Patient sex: M
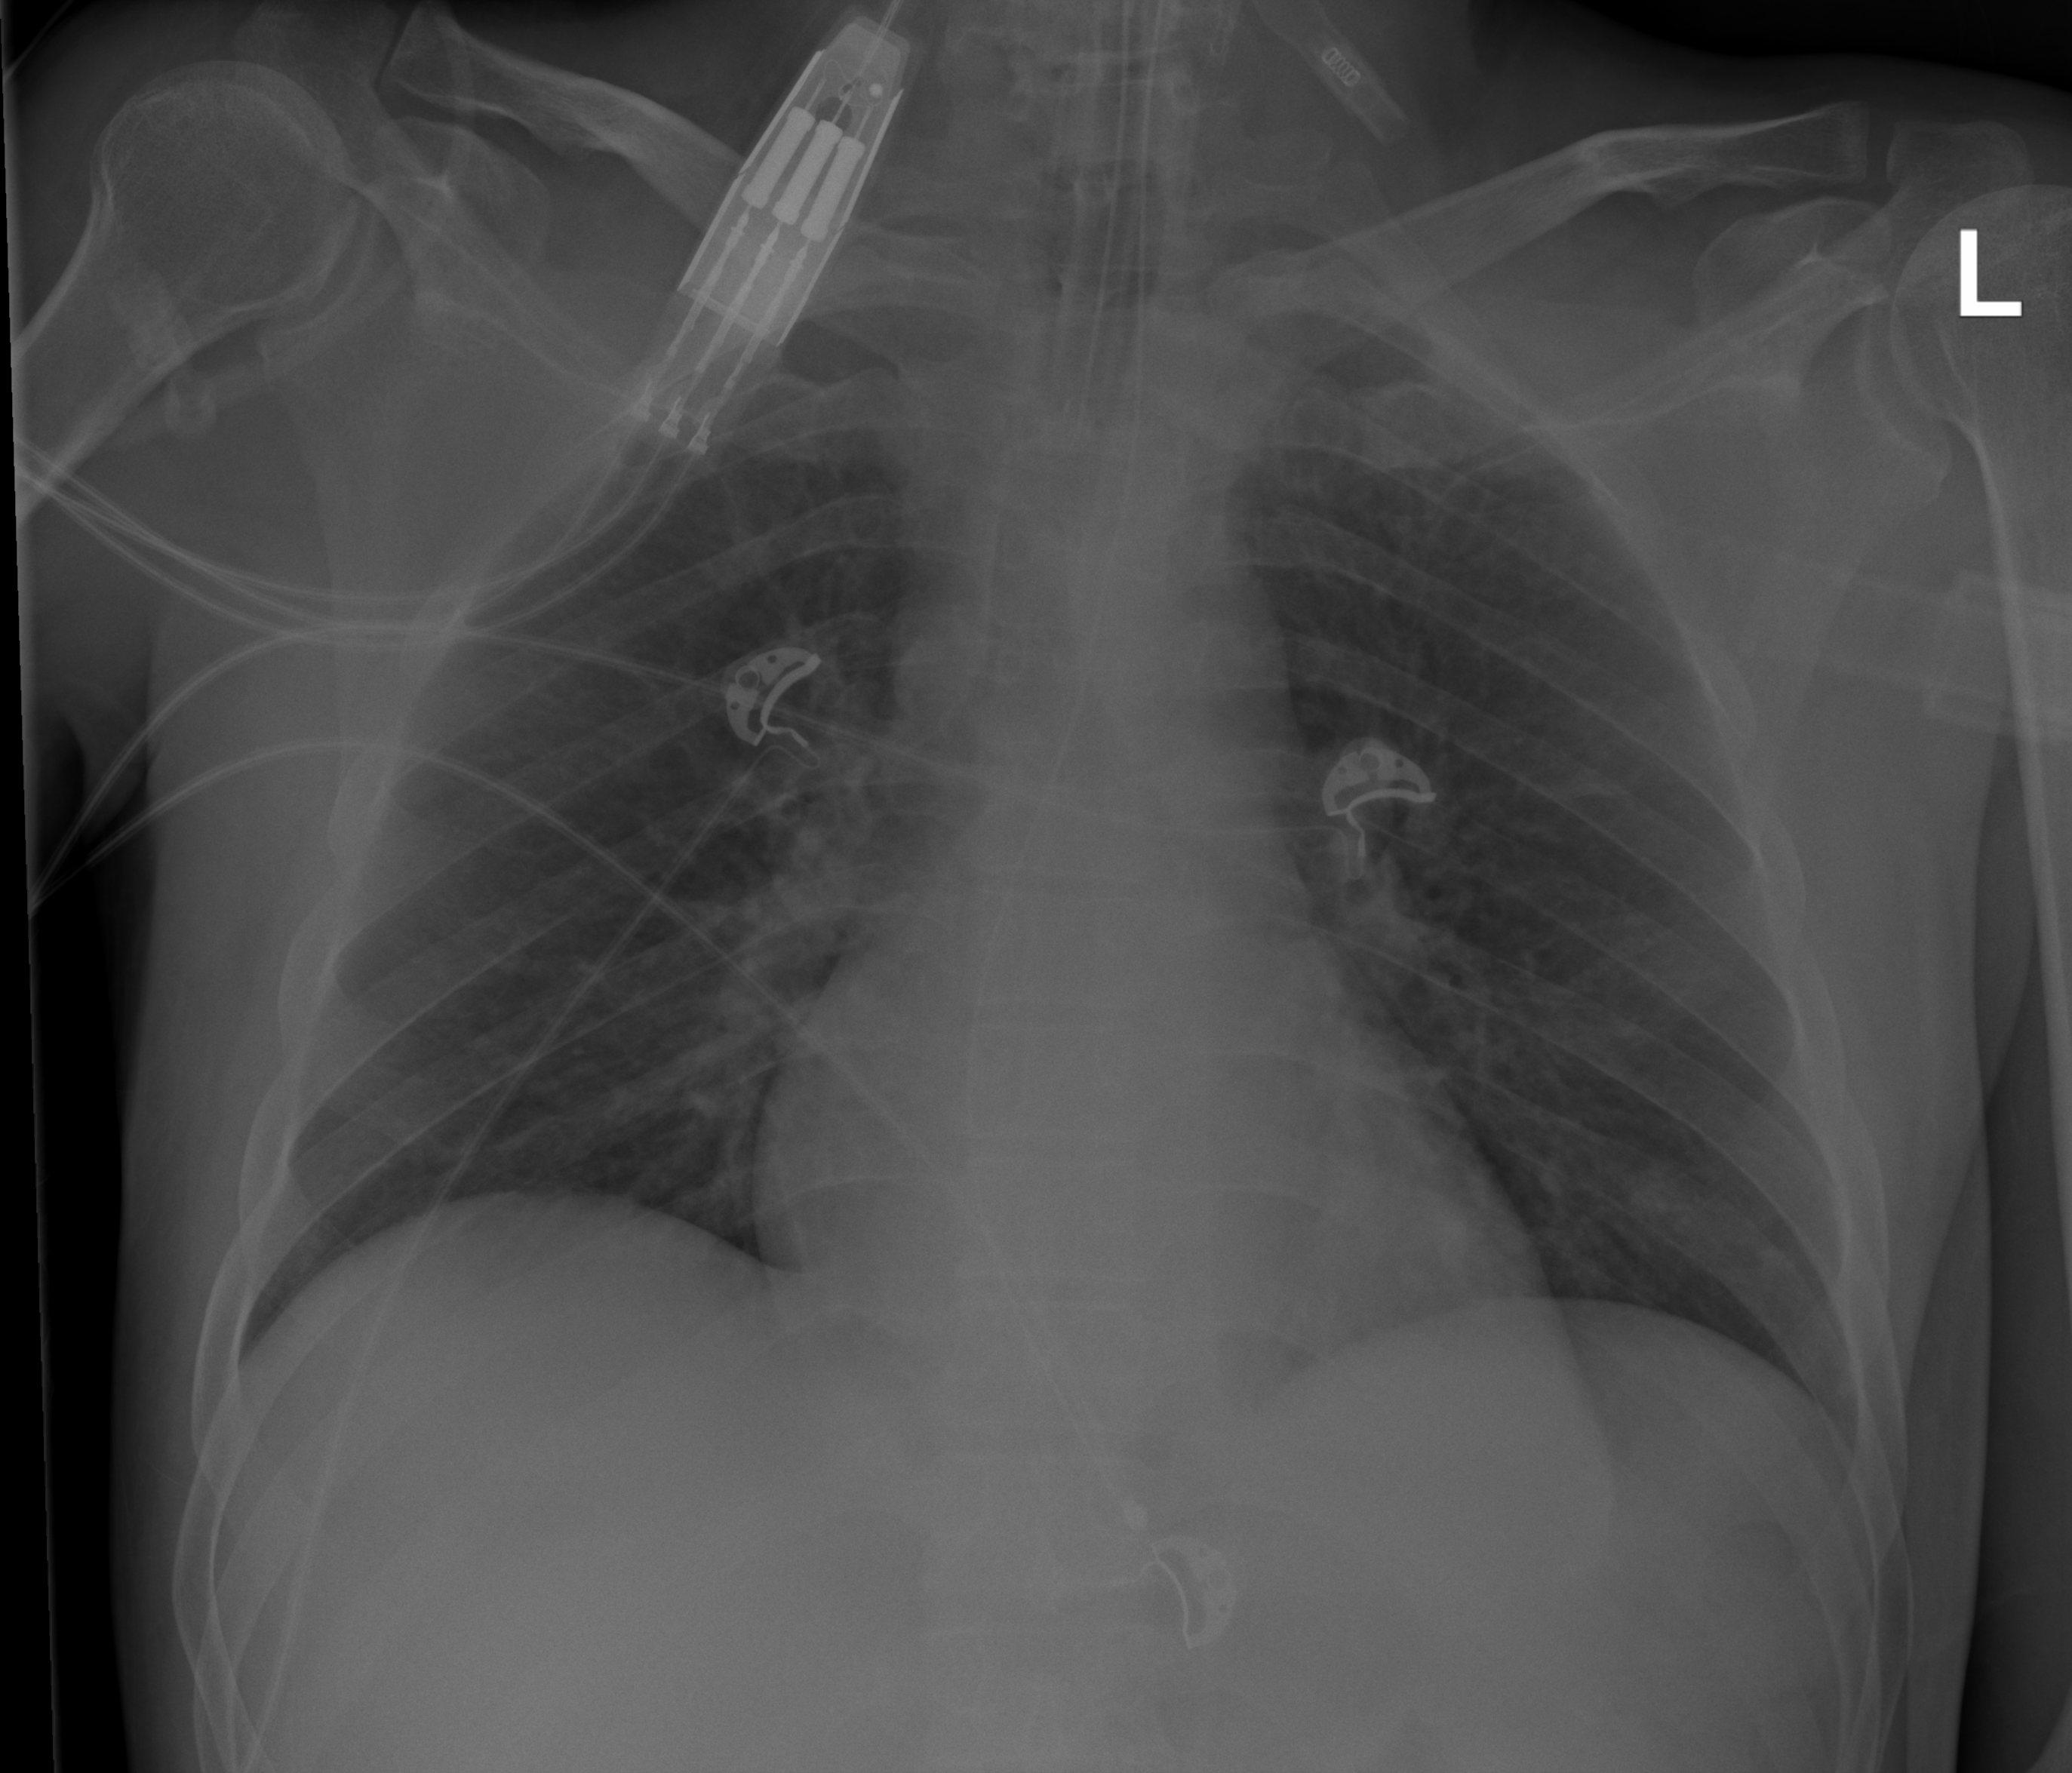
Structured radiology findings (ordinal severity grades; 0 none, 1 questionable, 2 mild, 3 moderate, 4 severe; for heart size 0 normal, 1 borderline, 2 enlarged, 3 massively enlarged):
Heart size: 0
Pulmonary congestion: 0
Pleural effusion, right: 0
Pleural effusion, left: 0
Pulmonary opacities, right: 0
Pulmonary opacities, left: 2
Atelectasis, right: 0
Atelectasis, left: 0